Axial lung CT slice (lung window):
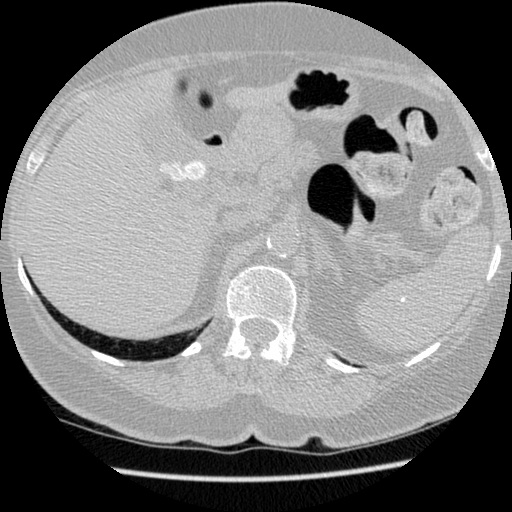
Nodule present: no